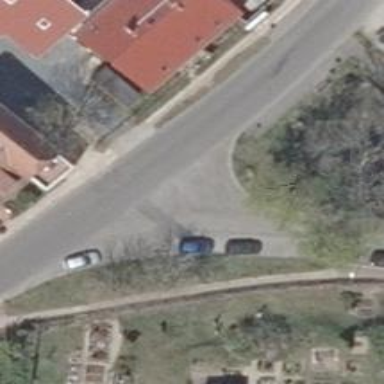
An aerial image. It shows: Residential road with asphalt surface and sidewalk on the left.